Question: '''
declare @temp table (ddate datetime)
insert @temp
select DATEDIFF(d,0,CONVERT(smalldatetime,'09/30/2012') -Number)
from master..spt_values
where type='p' and number < DatePart(d,'09/30/2012')
order by 1
DECLARE @DeptCode int =1
'''
'''
select ComplaintMedia_Abbri,
ddate,COUNT(ComplaintMedia) as c
from Complaint
INNER JOIN @temp
ON convert(datetime,convert(varchar(10),ComplaintDate,101),101)=convert(datetime,convert(varchar(10),ddate,101),101)
WHERE isnull(Receivedby_Dept,Relatesto_Dept)=1
group by ComplaintMedia_Abbri,ddate
order by ddate,ComplaintMedia_Abbri
'''
'''
select ComplaintMedia_Abbri,ddate,
COUNT(ComplaintMedia_Abbri) as c
from Complaint
INNER JOIN @temp
ON convert(datetime,convert(varchar(10),ComplaintDate,101),101)<=convert(datetime,convert(varchar(10),ddate,101),101)
WHERE isnull(Receivedby_Dept,Relatesto_Dept)=1
group by ComplaintMedia_Abbri,ddate
'''
I want to show running total till date and today (that day ) records in one sql query results .....
as on join there is two difference conditions.
expected result should be look like this

I am able to achive this result by using these queries and joining them but i want to do this task in one single query instead of two queries
my current way can be check here . sorry for such long question but i think its necessary to understand question actually ..
'''
declare @temp table (ddate datetime)
insert @temp
select DATEDIFF(d,0,CONVERT(smalldatetime,'09/30/2012') -Number)
from master..spt_values
where type='p' and number < DatePart(d,'09/30/2012')
order by 1
--select * from @temp
SELECT * FROM
(select ddate,ISNULL(L,0) AS Letter,
ISNULL(P,0) AS Phone,
ISNULL(E,0) AS Email,
ISNULL(W,0) AS WEB
FROM
(
select ComplaintMedia_Abbri,
ddate,COUNT(ComplaintMedia) as c
from Complaint
INNER JOIN @temp
ON convert(datetime,convert(varchar(10),ComplaintDate,101),101)=convert(datetime,convert(varchar(10),ddate,101),101)
WHERE isnull(Receivedby_Dept,Relatesto_Dept)=1
group by ComplaintMedia_Abbri,ddate
) p
pivot (SUM(c) FOR ComplaintMedia_Abbri IN (E,W,L,P)) AS pvt
) AS [A]
INNER JOIN
(
select ddate,ISNULL(L,0) AS LetterTot,
ISNULL(P,0) AS PhoneTot,
ISNULL(E,0) AS EmailTot,
ISNULL(W,0) AS WEBTot
FROM
(
select ComplaintMedia_Abbri,ddate,
COUNT(ComplaintMedia_Abbri) as c
from Complaint
INNER JOIN @temp
ON convert(datetime,convert(varchar(10),ComplaintDate,101),101)<=convert(datetime,convert(varchar(10),ddate,101),101)
WHERE isnull(Receivedby_Dept,Relatesto_Dept)=1
group by ComplaintMedia_Abbri,ddate
) p
pivot (SUM(c) FOR ComplaintMedia_Abbri IN (E,W,L,P)) AS pvt
) AS [B]
ON A.ddate=B.ddate
order by A.ddate
'''
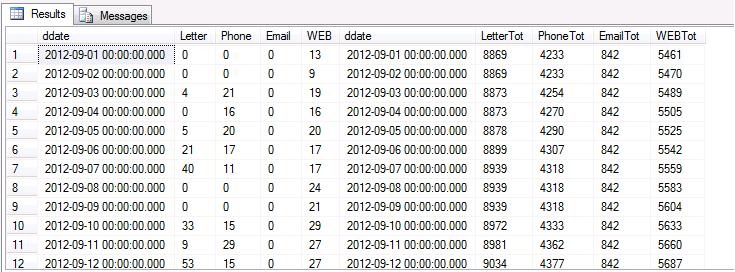
Answer: I've modified the SQL Fiddle given in the comment that will give you the desired output, provided you already have the daily totals:
<URL>
'''
DECLARE @startDate datetime
DECLARE @endDate datetime
SELECT @startDate = '2012-10-08'
SELECT @endDate = '2012-10-12'
SELECT
DT1.ddate,
DT1.phone,
DT1.letter,
DT1.email,
DT1.web,
SUM(DT2.phone) phoneTotal,
SUM(DT2.letter) letterTotal,
SUM(DT2.email) emailTotal,
SUM(DT2.web) webTotal
FROM
DailyTotals DT1
LEFT JOIN DailyTotals DT2 ON DT1.ddate >= DT2.ddate AND DT2.ddate >= @startDate
WHERE
DT1.ddate <= @endDate
GROUP BY
DT1.ddate,
DT1.phone,
DT1.letter,
DT1.email,
DT1.web
'''
If you want to make it one statement you would need to replace the DailyTotals with your subquery that gives you the daily totals. However I'd suggest making that a view called DailyTotals and using that.
EDIT:
You can use a CTE to generate your date range instead of the temp table. I've modified your full query that you say works to join with the CTE instead of @temp. I've no way of testing it though. If this doesn't work please create a SLQ Fiddle with your schema and I'll try it again.
'''
WITH Dates AS
(
SELECT CONVERT(date, MIN(ComplaintTime)) AS ddate,
MAX(ComplaintTime) as EndDate
FROM
Complaints
UNION ALL
SELECT DATEADD(DAY, 1, ddate), EndDate
FROM Dates
WHERE DATEADD(DAY, 1, ddate) <= EndDate
)
SELECT * FROM
(select ddate,ISNULL(L,0) AS Letter,
ISNULL(P,0) AS Phone,
ISNULL(E,0) AS Email,
ISNULL(W,0) AS WEB
FROM
(
select ComplaintMedia_Abbri,
ddate,COUNT(ComplaintMedia) as c
from Complaint
INNER JOIN Dates
ON convert(date,ComplaintDate)=ddate OPTION (MAXRECURSION 500)
WHERE isnull(Receivedby_Dept,Relatesto_Dept)=1
group by ComplaintMedia_Abbri,ddate
) p
pivot (SUM(c) FOR ComplaintMedia_Abbri IN (E,W,L,P)) AS pvt
) AS [A]
INNER JOIN
(
select ddate,ISNULL(L,0) AS LetterTot,
ISNULL(P,0) AS PhoneTot,
ISNULL(E,0) AS EmailTot,
ISNULL(W,0) AS WEBTot
FROM
(
select ComplaintMedia_Abbri,ddate,
COUNT(ComplaintMedia_Abbri) as c
from Complaint
INNER JOIN Dates OPTION (MAXRECURSION 0)
ON CONVERT(date,ComplaintDate) <= ddate OPTION (MAXRECURSION 0)
WHERE isnull(Receivedby_Dept,Relatesto_Dept)=1
group by ComplaintMedia_Abbri,ddate
) p
pivot (SUM(c) FOR ComplaintMedia_Abbri IN (E,W,L,P)) AS pvt
) AS [B]
ON A.ddate=B.ddate
order by A.ddate
'''